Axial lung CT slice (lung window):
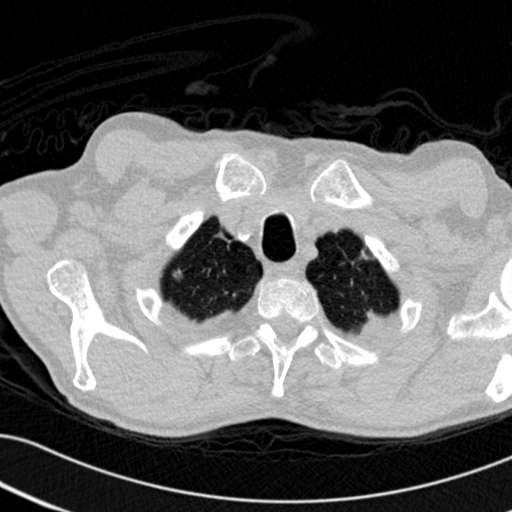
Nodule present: yes
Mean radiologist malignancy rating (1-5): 3.5